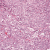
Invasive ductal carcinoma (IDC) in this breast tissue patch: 0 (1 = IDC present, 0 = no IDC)